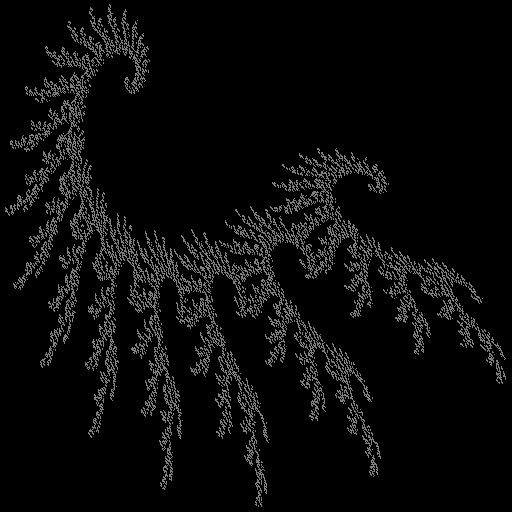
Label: grassfern